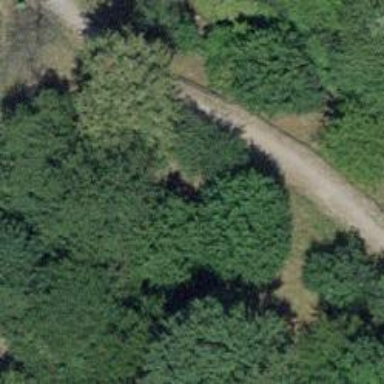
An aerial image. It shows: Unpaved path.